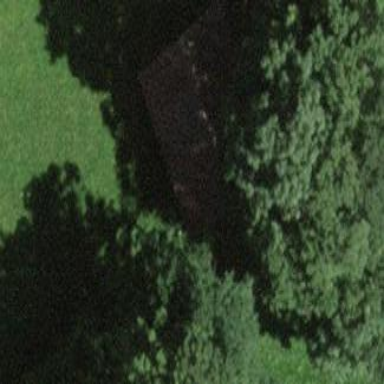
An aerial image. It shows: Rural barn.